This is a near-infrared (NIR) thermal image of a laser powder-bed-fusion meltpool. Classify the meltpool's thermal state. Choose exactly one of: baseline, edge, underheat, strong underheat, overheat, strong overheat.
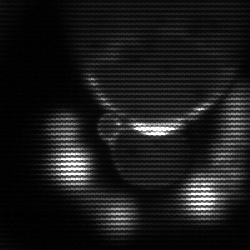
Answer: edge